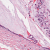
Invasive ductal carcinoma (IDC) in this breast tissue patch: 0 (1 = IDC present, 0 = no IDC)